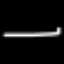
Label: line